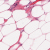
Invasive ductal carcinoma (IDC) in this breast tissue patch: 0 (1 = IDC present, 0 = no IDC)